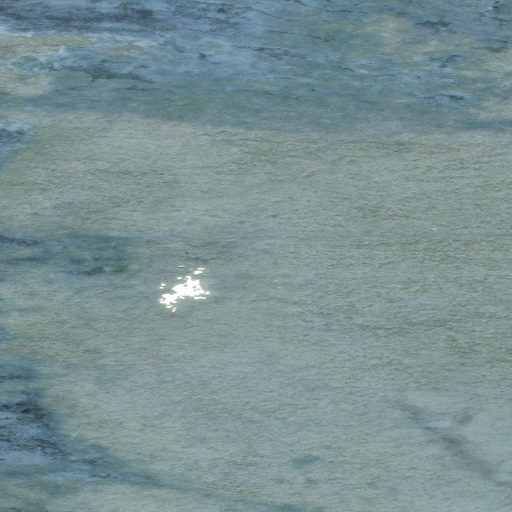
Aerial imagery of mountain in Alaska named Gudrum Mountain containing only unknown